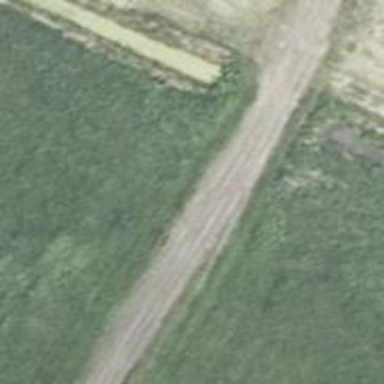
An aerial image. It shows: Dirt track with grade5 tracktype.